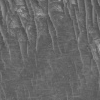
Atmospheric dust classification: not_dusty